Question: This has been killing me for a couple of weeks now. I have a browser that I've made and it's using a TabControl. Every time the TabPage "+" is clicked, a new one is added. Each one of these TabPages has userControls (WebBrowser, Address Bar, Back Button, Forward Button, etc..). When the user resizes Form1, I want all userControls to fit to the TabPage/Form1.
Basically, I want my userControls to fit the current size of the Form but I can't figure it out. Right now, I have the TabControls working but that was done by simply using the Anchor property. That option isn't avialable for the UserControls. I manually anchored it programatically but it doesn't resize. It just sticks everything right in the middle with the smaller size....
here's the Code:

'THIS IS THE CODE FOR THE FORM
Imports System.IO
Public Class Form1
'''
'The Global Variables
Dim theControls1 As New theControls
Private Sub Form1_Load(ByVal sender As System.Object, ByVal e As System.EventArgs) Handles MyBase.Load
TabPage1.Controls.Add(theControls1)
theControls1.theBrowser.Navigate("http://google.com")
End Sub
Private Sub Form1_SizeChanged(ByVal sender As System.Object, ByVal e As System.EventArgs) Handles MyBase.SizeChanged
'For Auto Sizing theControls to Form1
theControls1.Width = TabControl1.Width - 8
theControls1.Height = TabControl1.Height - 25
End Sub
Private Sub TabControl1_Click(ByVal sender As System.Object, ByVal e As System.EventArgs) Handles TabControl1.Click
'Add new tab with the same controls.
Dim theNewTab As New TabPage
Dim theOtherControls As New theControls
Dim theTabCounter As Integer = TabControl1.TabPages.Count
theOtherControls.AutoSize = True
theOtherControls.Width = TabControl1.Width
theOtherControls.Height = TabControl1.Height
theOtherControls.Anchor = AnchorStyles.Right & AnchorStyles.Left & AnchorStyles.Bottom & AnchorStyles.Top
Dim theSelectedTab As String = TabControl1.SelectedTab.Text
If theSelectedTab = "+" Then
TabControl1.TabPages.Insert(theTabCounter - 1, theNewTab)
theNewTab.Controls.Add(theOtherControls)
theControls1.theBrowser.Navigate("http://google.com")
theOtherControls.theBrowser.Navigate("http://google.com")
TabControl1.SelectTab(theTabCounter - 1)
End If
End Sub
'''
End Class
'THIS IS THE CODE FOR THE USERCONTROLS
Imports System.IO
Imports System.Data.OleDb
Public Class theControls
'''
'The History Database Connection String
Dim theHistoryDatabaseConn As New OleDbConnection
Private Sub ComboBox1_KeyDown(ByVal sender As System.Object, ByVal e As System.Windows.Forms.KeyEventArgs) Handles theAddressBar.KeyDown
'Navigate to Webpage stated in theAddressBar
If e.KeyValue = Keys.Enter Then
theBrowser.Navigate(theAddressBar.Text)
e.SuppressKeyPress = True
End If
End Sub
Private Sub goForward_Click(ByVal sender As System.Object, ByVal e As System.EventArgs) Handles goForward.Click
theBrowser.GoForward()
End Sub
Private Sub goBack_Click(ByVal sender As System.Object, ByVal e As System.EventArgs) Handles goBack.Click
theBrowser.GoBack()
End Sub
Private Sub theBrowser_DocumentCompleted(ByVal sender As System.Object, ByVal e As System.Windows.Forms.WebBrowserDocumentCompletedEventArgs) Handles theBrowser.DocumentCompleted
'Set Tab Text to current web page and Address Bar
Form1.TabControl1.SelectedTab.Text = theBrowser.Url.Host.ToString
Me.theAddressBar.Text = Me.theBrowser.Url.AbsoluteUri.ToString
'Read the History
theHistoryDatabaseConn.ConnectionString = "Provider=Microsoft.ACE.OLEDB.12.0;Data Source=C:\Users\Marc Wilson\Documents\Visual Studio 2010\Projects\myBrowser\myBrowser\bin\Debug\TheHistoryDB.accdb"
theHistoryDatabaseConn.Open()
'Populate theAddressBar with the contents from the History
theAddressBar.Items.Clear()
Dim readTheHistory As String
Dim getTheHistory As OleDbCommand
readTheHistory = "SELECT [Host Name] FROM TheHistory"
getTheHistory = New OleDbCommand(readTheHistory, theHistoryDatabaseConn)
Dim theData As New OleDbDataAdapter(getTheHistory)
Dim theTable As New DataTable("TheHistory")
'theHistoryDatabaseConn.Open()
theData.Fill(theTable)
For Each row As DataRow In theTable.Rows
theAddressBar.Items.Add(row.Item("Host Name"))
Next
'Writes history to TheHistory Database (No Duplicates!)
If theAddressBar.Items.Contains(theBrowser.Url.Host.ToString) Then
Else
'Write The History
Dim writeTheHistory As OleDbCommand = New OleDbCommand("INSERT INTO TheHistory ([Host Name], [Absolute Path]) VALUES (theBrowser.URL.Host.ToString, theBrowser.URL.AbsoluteUri.ToString)", theHistoryDatabaseConn)
writeTheHistory.Parameters.Add("@Host Name", OleDbType.Char, 255).Value = theBrowser.Url.Host.ToString
writeTheHistory.Parameters.Add("@Absolute Path", OleDbType.Char, 255).Value = theBrowser.Url.AbsoluteUri.ToString
theHistoryDatabaseConn.Close()
theHistoryDatabaseConn.Open()
writeTheHistory.ExecuteNonQuery()
theHistoryDatabaseConn.Close()
End If
theHistoryDatabaseConn.Close()
End Sub
Private Sub theBrowser_ProgressChanged(ByVal sender As System.Object, ByVal e As System.Windows.Forms.WebBrowserProgressChangedEventArgs) Handles theBrowser.ProgressChanged
'Status Bar Text
Label1.Text = theBrowser.StatusText.ToString
End Sub
Private Sub theAddressBar_SelectedValueChanged(ByVal sender As System.Object, ByVal e As System.EventArgs) Handles theAddressBar.SelectedValueChanged
Me.theBrowser.Navigate(Me.theAddressBar.Text)
End Sub
'''
End Class
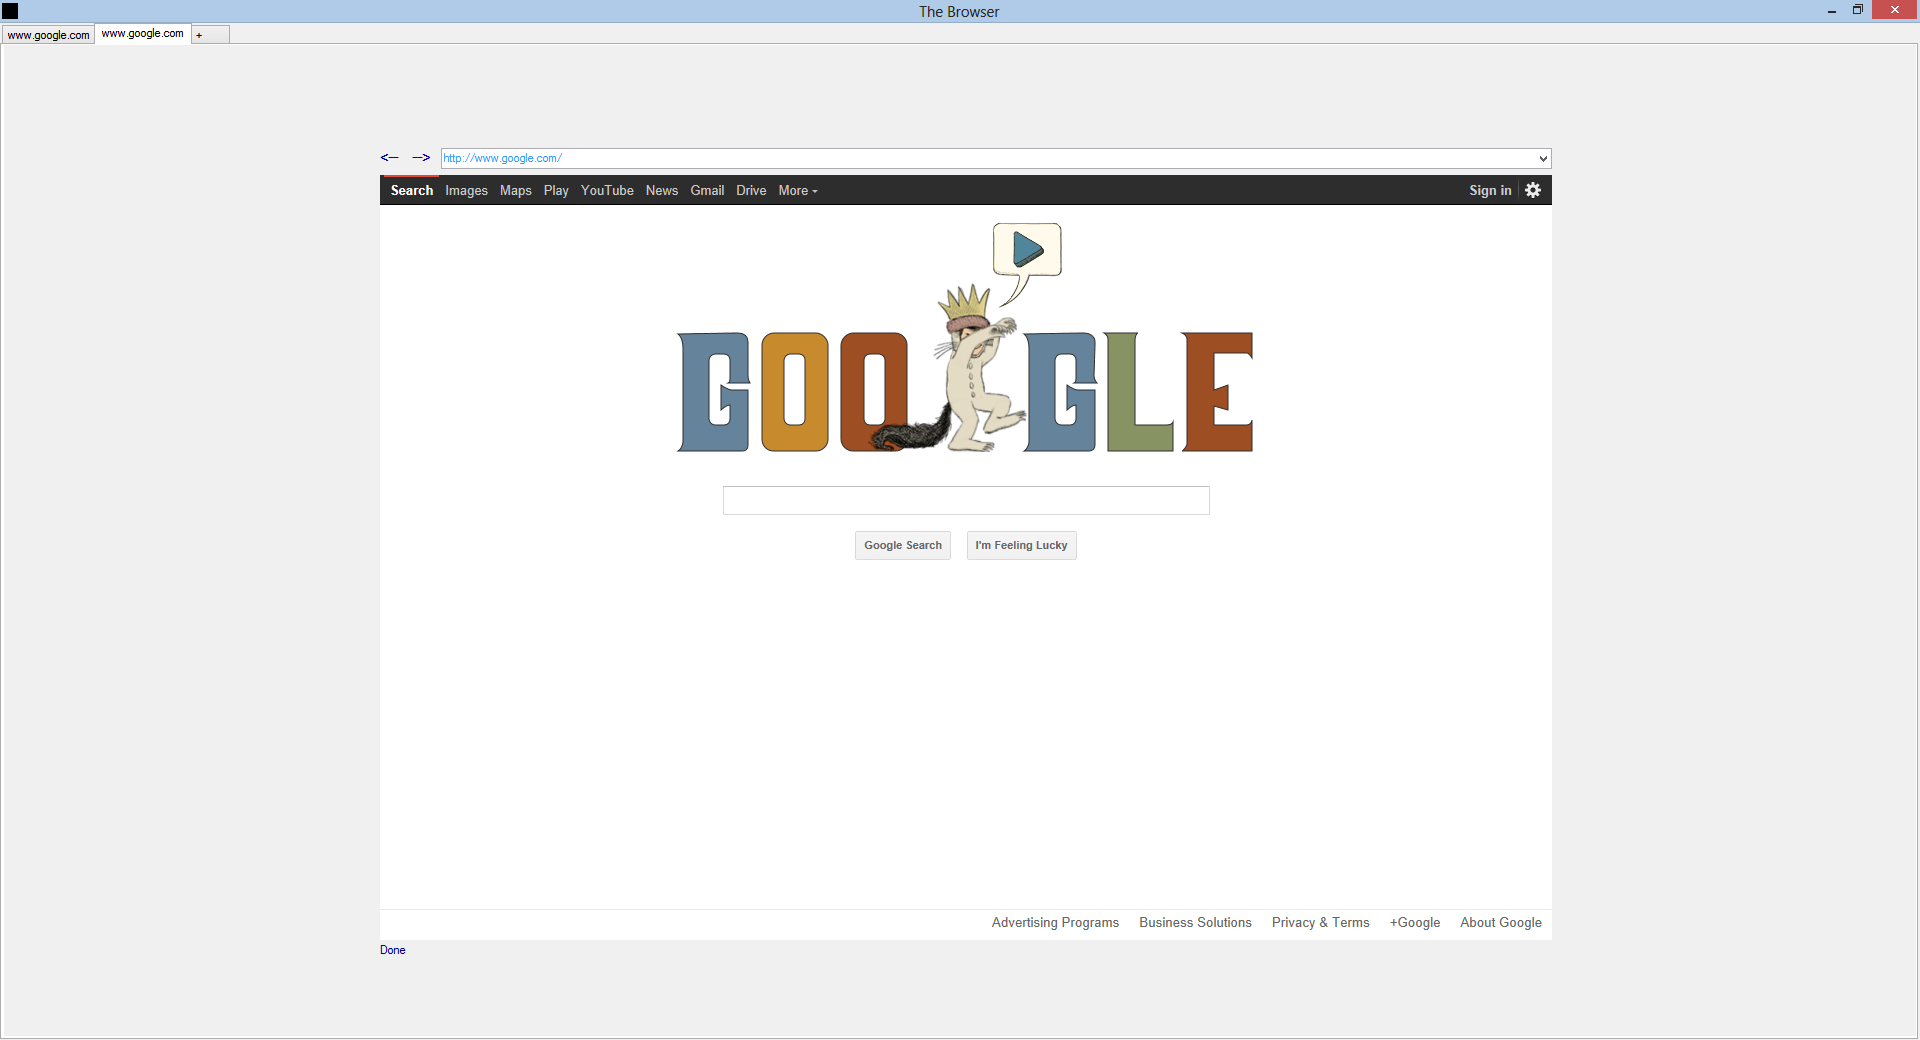
Answer: Whenever you create an instance of your UserControl, set its Dock() property to Fill:
'''
Dim theOtherControls As New theControls
theOtherControls.Dock = DockStyle.Fill
'''